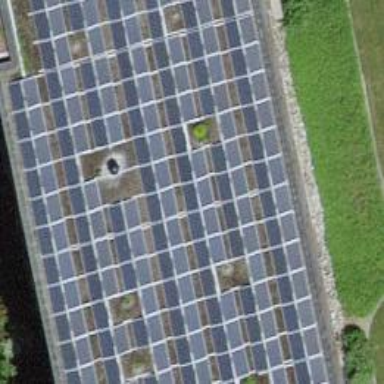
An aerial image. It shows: Solar power generator using photovoltaic method with solar photovoltaic panel types.